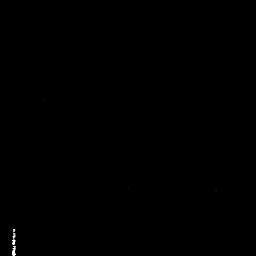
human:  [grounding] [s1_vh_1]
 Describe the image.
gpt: In the satellite image, there is  <ref>1 small ship </ref> <box>[[1, 88, 8, 99, 0]]</box> located at bottom left.